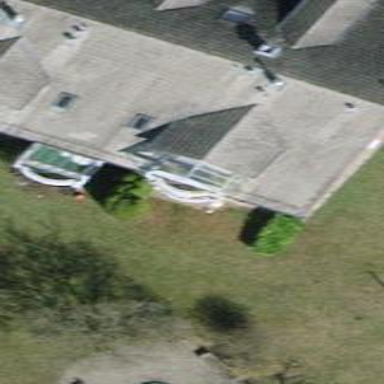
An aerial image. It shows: Building with tile roof.